Field crop: maize
Growth stage: 1
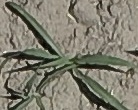
Species: sorghum